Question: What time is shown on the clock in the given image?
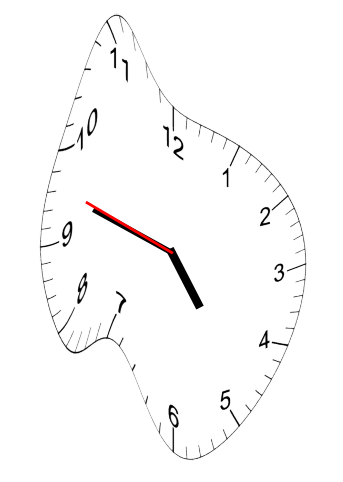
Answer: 04:47:48